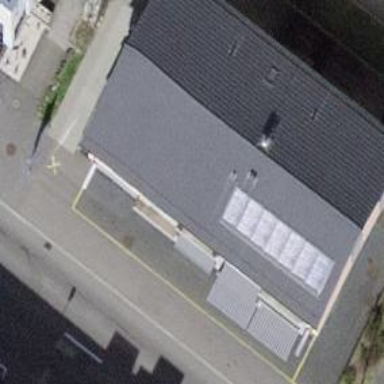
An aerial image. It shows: Shop selling clothes.